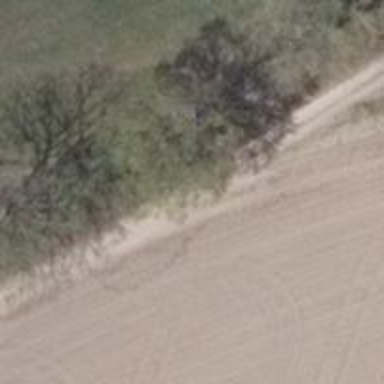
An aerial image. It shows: Dirt track road.